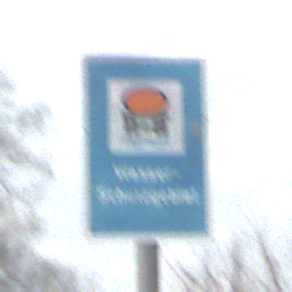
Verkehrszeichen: Wasserschutzgebiet
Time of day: MorningAfternoon
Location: Outdoor (Nature)
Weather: PartlyCloudy
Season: Autumn
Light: Natural